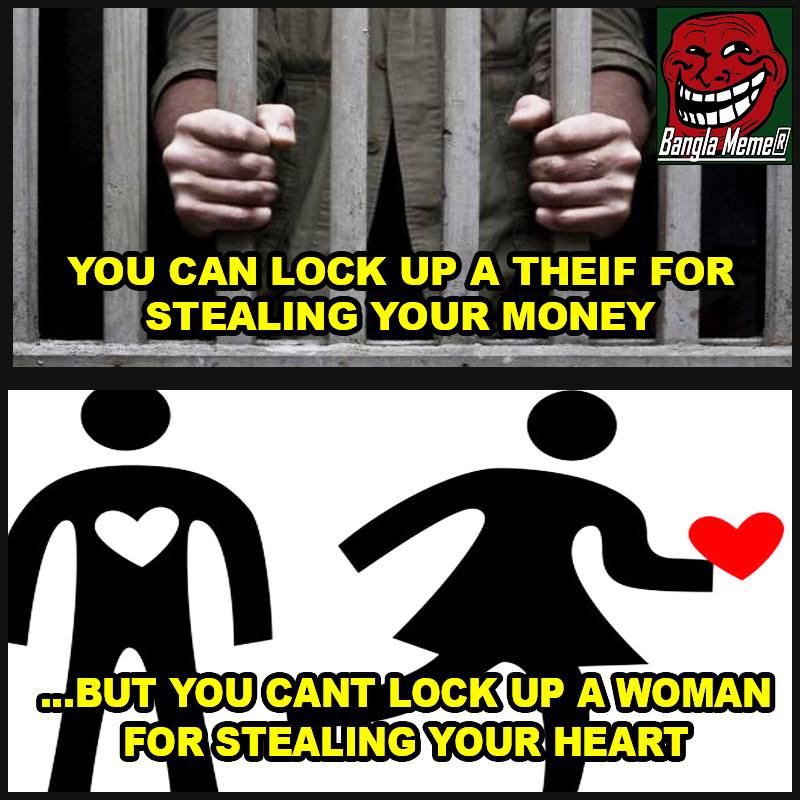
Caption: YOU CAN LOCK UP A THEIF FOR STEALING YOUR MONEY      ... BUT YOU CANT LOCK UP A WOMAN FOR STEALING YOUR HEART
Label: non-hate